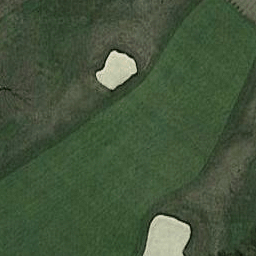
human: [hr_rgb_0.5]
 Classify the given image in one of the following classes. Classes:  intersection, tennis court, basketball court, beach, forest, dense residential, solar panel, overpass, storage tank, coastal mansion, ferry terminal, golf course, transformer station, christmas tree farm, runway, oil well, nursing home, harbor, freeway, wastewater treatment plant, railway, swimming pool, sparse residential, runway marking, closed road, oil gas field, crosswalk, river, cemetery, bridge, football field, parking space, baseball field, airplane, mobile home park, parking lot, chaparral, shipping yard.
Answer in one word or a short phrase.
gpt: golf course